Field crop: maize
Growth stage: 1
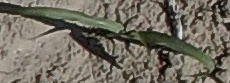
Species: sorghum